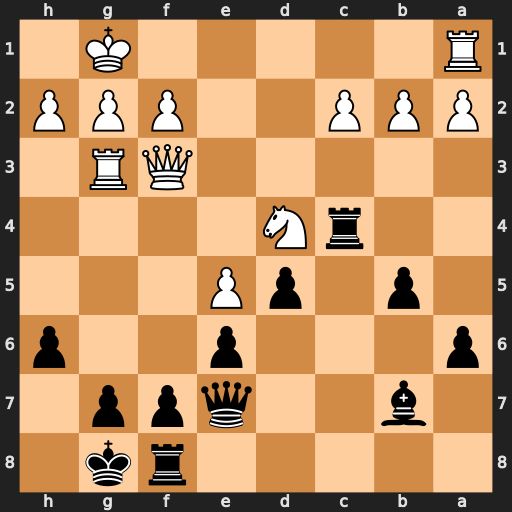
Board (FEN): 5rk1/1b2qpp1/p3p2p/1p1pP3/2rN4/5QR1/PPP2PPP/R5K1
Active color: b
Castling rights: -
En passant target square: -
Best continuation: Rxd4 Qf6 Qxf6